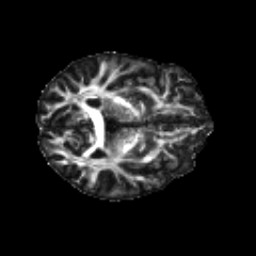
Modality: FA
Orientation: axial
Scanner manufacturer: siemens
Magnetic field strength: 3 T
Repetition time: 4.16 s
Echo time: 0.0806 s